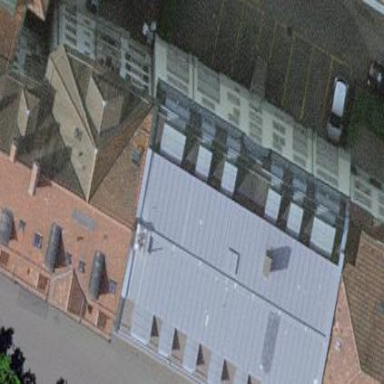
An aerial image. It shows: Building with grey gambrel roof.